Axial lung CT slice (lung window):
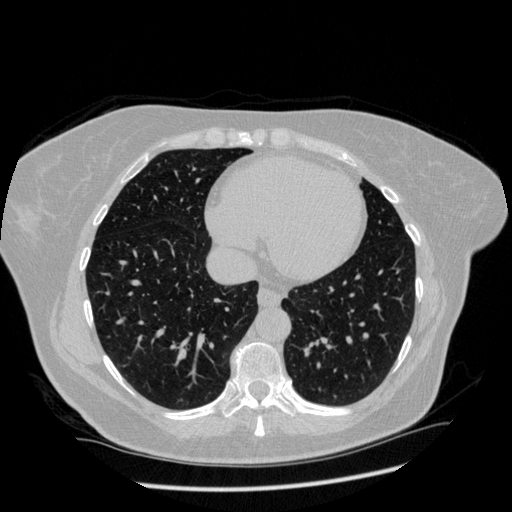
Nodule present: no